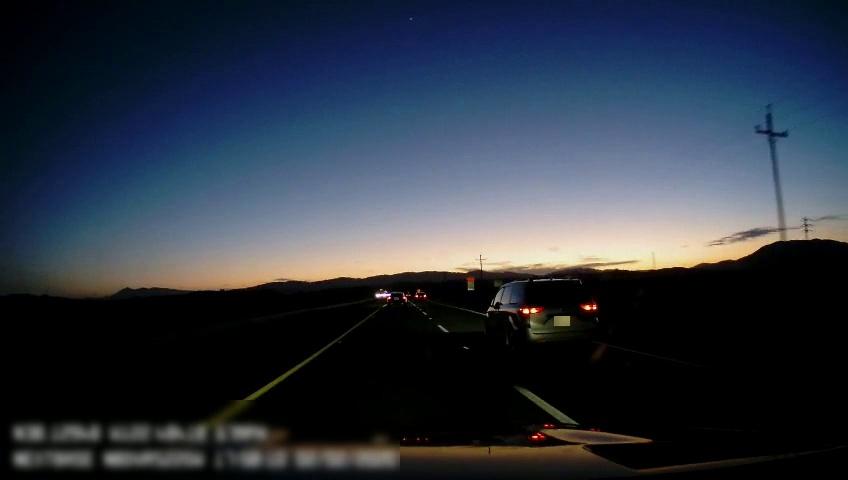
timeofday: Dusk/Dawn/Twilight
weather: Sunny
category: Drivable Space
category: Vehicles | SUV
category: Vehicles | SUV
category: Vehicles | SUV
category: Lanes | Alternate Lane
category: Lanes | Current Lane
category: Lanes | Current Lane